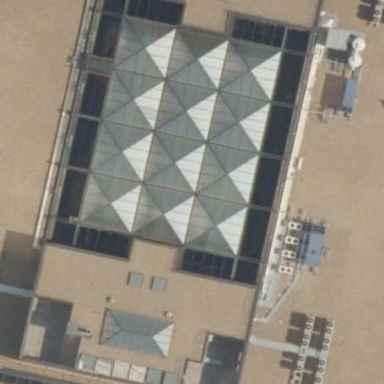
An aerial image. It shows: The roof of the building is made of gray glass.